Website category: sports
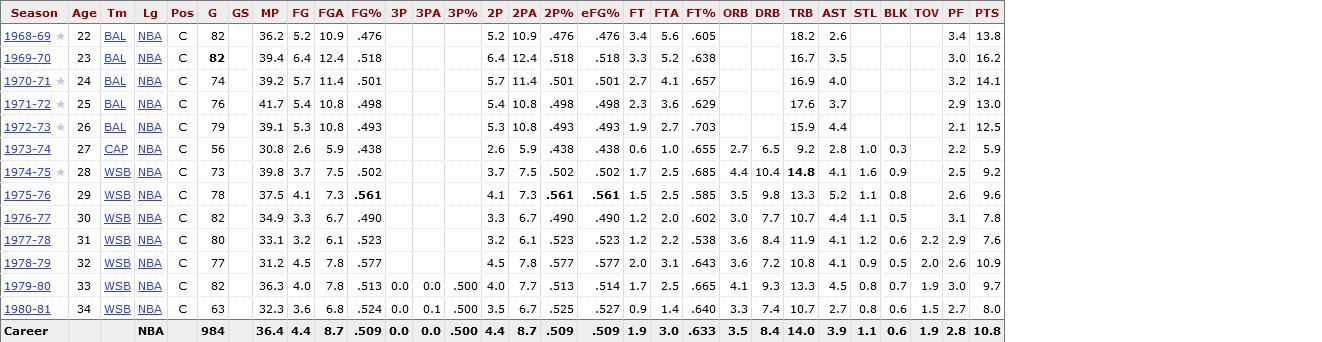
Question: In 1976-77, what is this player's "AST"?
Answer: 4.4

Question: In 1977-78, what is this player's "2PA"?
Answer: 6.1

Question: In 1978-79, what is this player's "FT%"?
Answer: .643

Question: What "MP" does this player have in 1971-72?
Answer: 41.7

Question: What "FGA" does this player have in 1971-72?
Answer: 10.8

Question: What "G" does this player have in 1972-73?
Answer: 79

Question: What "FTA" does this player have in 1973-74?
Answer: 1.0

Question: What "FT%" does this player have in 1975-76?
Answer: .585

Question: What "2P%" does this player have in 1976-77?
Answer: .490

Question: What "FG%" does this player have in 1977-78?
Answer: .523

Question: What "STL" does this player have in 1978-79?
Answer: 0.9

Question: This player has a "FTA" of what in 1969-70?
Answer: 5.2

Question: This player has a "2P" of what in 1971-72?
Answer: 5.4

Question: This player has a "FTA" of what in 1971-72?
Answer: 3.6

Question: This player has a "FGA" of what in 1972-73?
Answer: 10.8

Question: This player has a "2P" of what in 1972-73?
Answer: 5.3

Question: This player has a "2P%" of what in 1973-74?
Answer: .438

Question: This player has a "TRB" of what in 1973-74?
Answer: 9.2

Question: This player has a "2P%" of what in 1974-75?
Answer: .502

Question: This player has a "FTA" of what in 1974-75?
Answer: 2.5

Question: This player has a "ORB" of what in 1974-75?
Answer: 4.4

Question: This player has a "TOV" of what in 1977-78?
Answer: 2.2

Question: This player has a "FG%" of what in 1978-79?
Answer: .577

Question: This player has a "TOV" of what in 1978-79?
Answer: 2.0

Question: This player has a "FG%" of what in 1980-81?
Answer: .524

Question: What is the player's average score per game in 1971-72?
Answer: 13.0

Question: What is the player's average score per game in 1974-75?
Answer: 9.2

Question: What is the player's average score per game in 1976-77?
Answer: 7.8

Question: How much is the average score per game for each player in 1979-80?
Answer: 9.7

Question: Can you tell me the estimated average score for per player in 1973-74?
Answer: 5.9

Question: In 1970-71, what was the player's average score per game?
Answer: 14.1

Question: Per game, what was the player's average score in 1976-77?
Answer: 7.8

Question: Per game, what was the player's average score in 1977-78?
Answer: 7.6